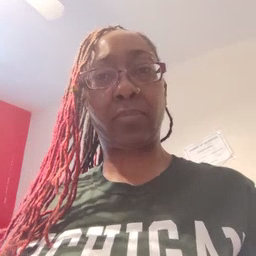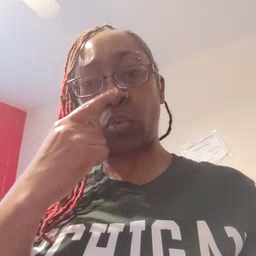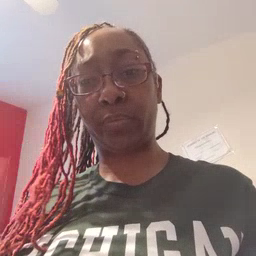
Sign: nose